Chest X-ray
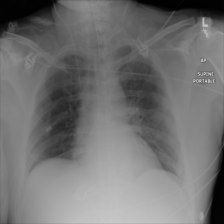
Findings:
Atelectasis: negative
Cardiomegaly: negative
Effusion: negative
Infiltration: positive
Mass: negative
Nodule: negative
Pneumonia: negative
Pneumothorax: negative
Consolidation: negative
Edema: negative
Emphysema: negative
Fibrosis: negative
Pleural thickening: negative
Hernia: negative